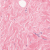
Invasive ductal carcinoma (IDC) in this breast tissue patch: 0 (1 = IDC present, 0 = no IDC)